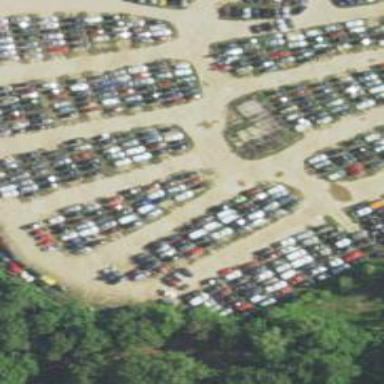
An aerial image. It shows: Scrap yard located in industrial area.